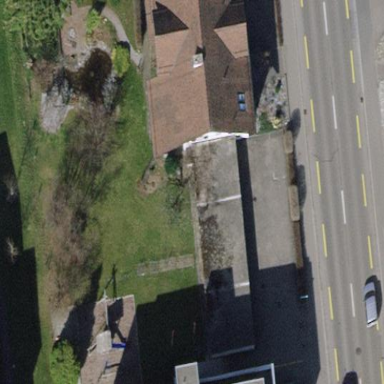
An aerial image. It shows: Detached building.